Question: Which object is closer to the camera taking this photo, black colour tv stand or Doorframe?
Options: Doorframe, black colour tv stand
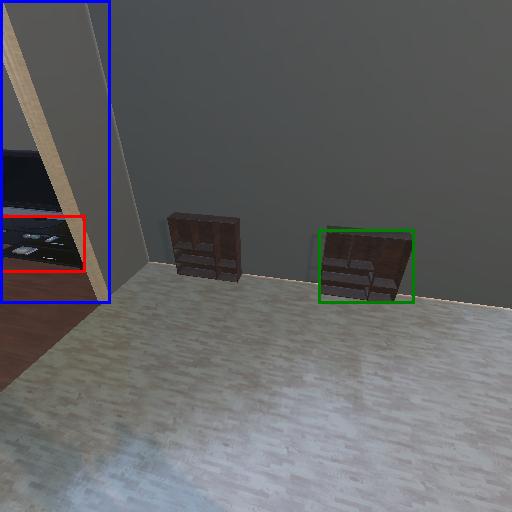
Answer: Doorframe